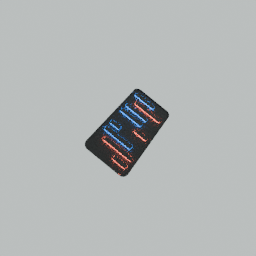
Label: electronics